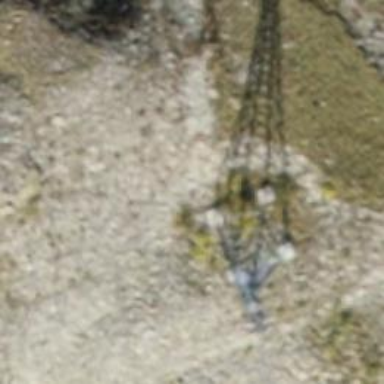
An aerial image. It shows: Pylon used for aerialway.